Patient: sex M, age 60
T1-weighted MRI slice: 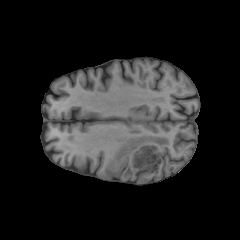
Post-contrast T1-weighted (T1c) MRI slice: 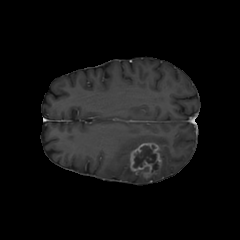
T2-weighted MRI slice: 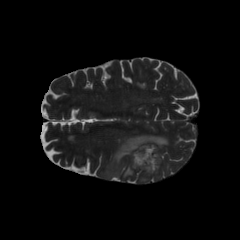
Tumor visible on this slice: yes
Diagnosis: Glioblastoma, IDH-wildtype
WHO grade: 4